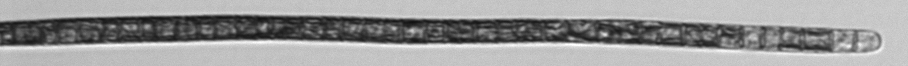
Label: Trichodesmium